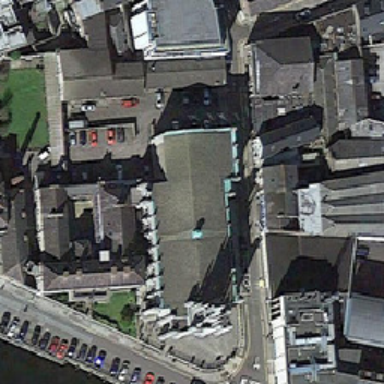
The church stands on the corner of t junction with other buildings .